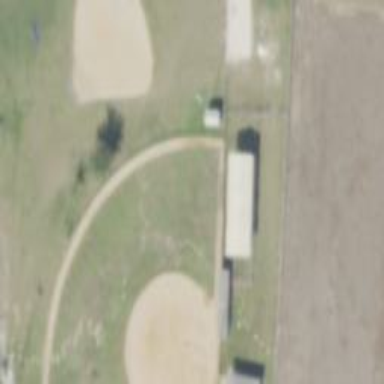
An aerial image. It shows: Baseball pitch for leisure land activities.